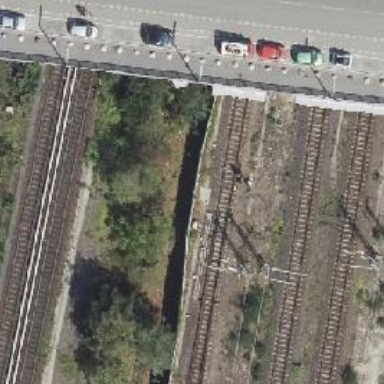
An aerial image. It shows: Railway switch with the turnout side on the left.